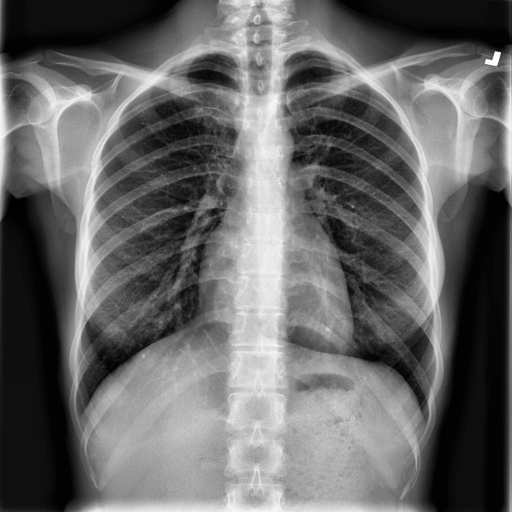
Finding: NORMAL